Aerial crown-view tile of a tropical tree (Barro Colorado Island, Panama), acquired 20250317:
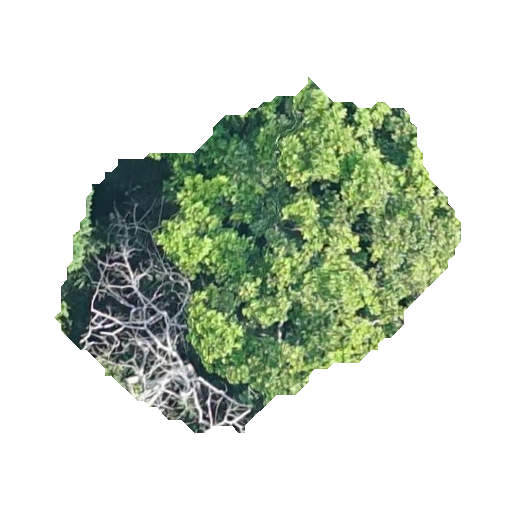
Species: Anacardium excelsum
GBIF accepted scientific name: Anacardium excelsum
Crown area: 135.461 m²